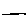
Label: line